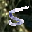
Label: 5